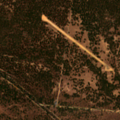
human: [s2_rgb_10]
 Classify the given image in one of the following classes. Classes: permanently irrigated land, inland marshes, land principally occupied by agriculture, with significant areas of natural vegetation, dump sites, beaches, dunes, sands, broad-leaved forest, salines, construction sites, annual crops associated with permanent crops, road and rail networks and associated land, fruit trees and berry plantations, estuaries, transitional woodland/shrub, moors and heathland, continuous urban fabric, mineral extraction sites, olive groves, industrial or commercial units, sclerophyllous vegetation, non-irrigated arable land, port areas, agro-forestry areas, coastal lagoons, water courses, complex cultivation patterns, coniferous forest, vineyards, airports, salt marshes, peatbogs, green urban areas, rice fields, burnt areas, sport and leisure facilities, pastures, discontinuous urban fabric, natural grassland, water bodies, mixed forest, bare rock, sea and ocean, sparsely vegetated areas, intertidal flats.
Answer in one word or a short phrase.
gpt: agro-forestry areas, broad-leaved forest, mixed forest, transitional woodland/shrub